Question: I have a new question about gnuplot. I have columns and sometimes there is place for a value in the column and sometimes not. Is it possible to make the offset of the label text conditional, see example with the white values?

I tried with:
'''
"<tail -60 p1_en_gr2.txt" u 1:11:($11>0 ? $11 : sprintf("")) w labels left rotate font ",10" tc rgb "#00b900" ($11>250 ? offset 0 : offset -2) notitle,'''
This is not working. Is there a trick for this?
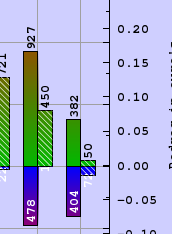
Answer: I think it's not possible this way. But you can write
'''
..u 1:11:($11>250 ? $11 : sprintf("")) w labels left rotate font ",10" tc rgb "#00b900" offset 0 notitle,
'' u 1:11:(($11<250 && $11>0)? $11 : sprintf("")) w labels left rotate font ",10" tc rgb "#00b900" offset -2 notitle,...
'''
So you split it in one plot for values 0...250 and one plot for larger values.